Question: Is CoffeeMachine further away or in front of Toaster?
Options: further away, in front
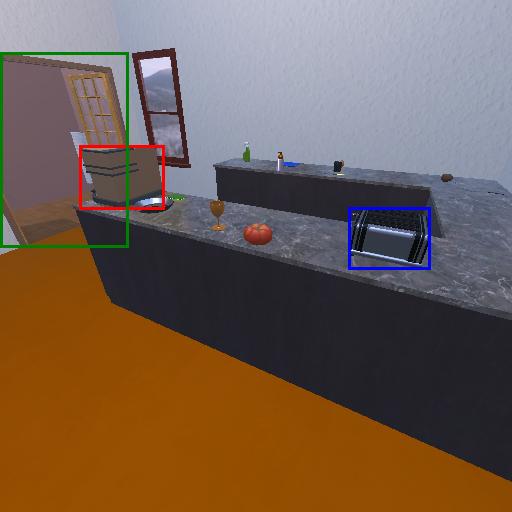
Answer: further away